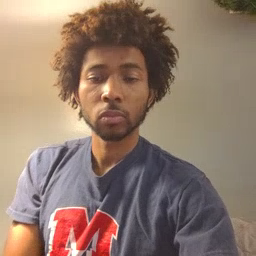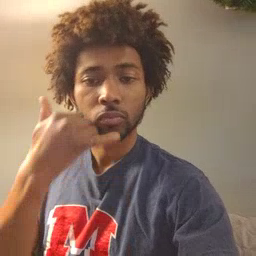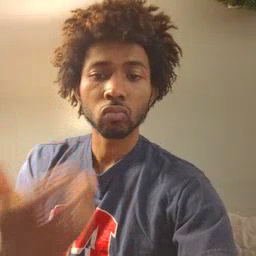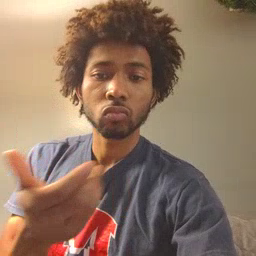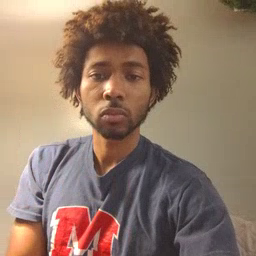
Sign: callonphone